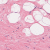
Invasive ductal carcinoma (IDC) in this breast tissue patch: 0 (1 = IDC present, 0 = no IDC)